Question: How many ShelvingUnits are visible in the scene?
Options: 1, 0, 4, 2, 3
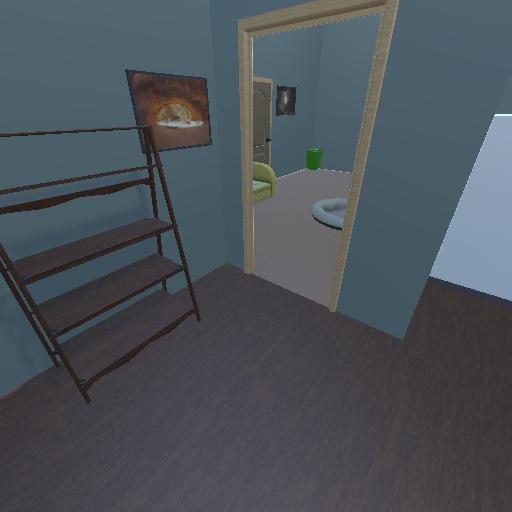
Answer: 1